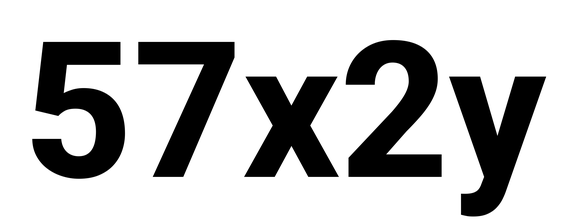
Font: Roboto_ExtraBold